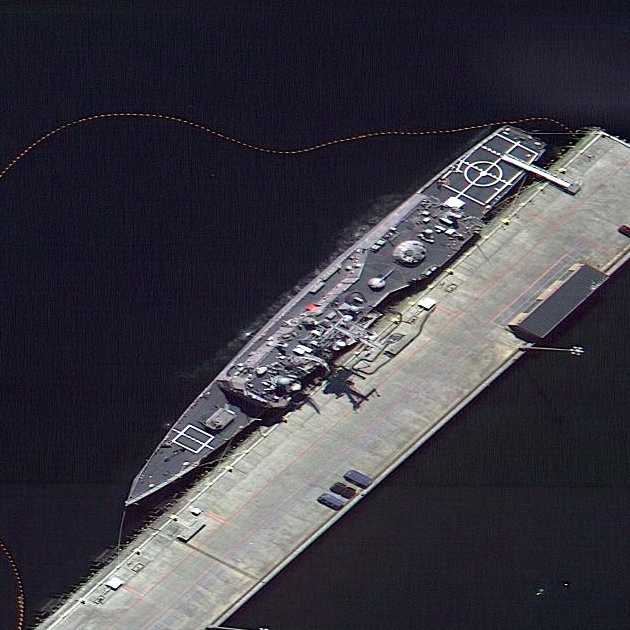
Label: cruiser